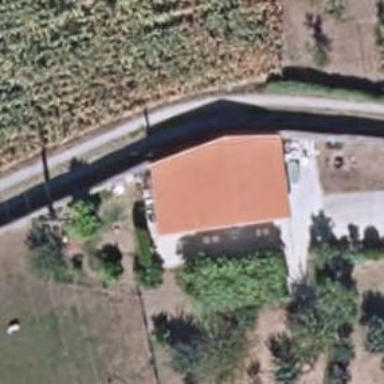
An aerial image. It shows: Simple and straightforward house.